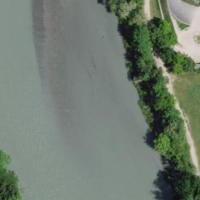
EUNIS habitat code: 15
Species observed at this site:
Hippocrepis emerus
Delichon urbicum